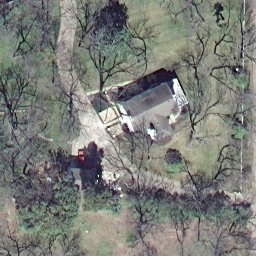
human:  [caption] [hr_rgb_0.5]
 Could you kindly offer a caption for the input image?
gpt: A villa with plants surrounded is in the sparse residential area .

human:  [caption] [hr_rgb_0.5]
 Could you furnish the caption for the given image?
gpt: A villa with grey roofs is surrounded by trees and lawn in the sparse residential area .

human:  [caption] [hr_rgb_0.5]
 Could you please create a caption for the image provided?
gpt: A villa with grey roofs and some cars parked there is in the sparse residential area .

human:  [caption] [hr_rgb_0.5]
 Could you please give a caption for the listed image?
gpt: This is a sparse residential area with a villa surrounded by plants and some cars parked there .

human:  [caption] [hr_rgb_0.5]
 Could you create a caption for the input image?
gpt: A villa with plants surrounded and some cars parked there .